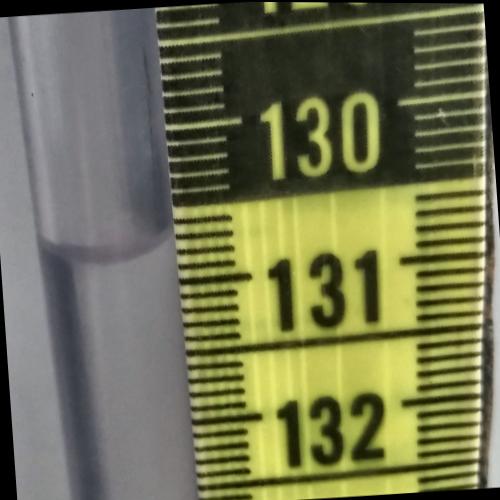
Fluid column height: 130.8 cm